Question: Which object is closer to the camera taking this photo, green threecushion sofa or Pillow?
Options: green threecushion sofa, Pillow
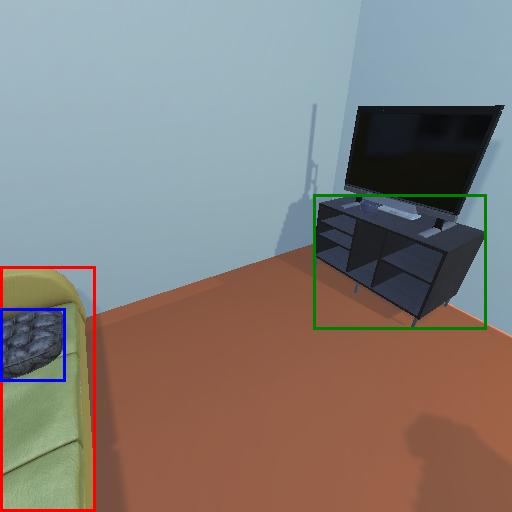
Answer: green threecushion sofa